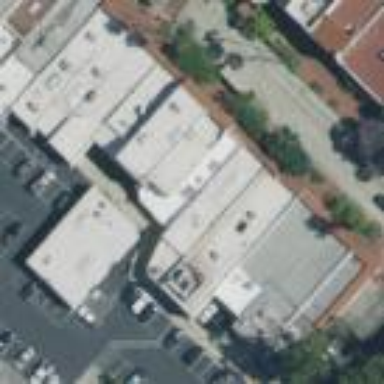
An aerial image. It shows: Commercial building.